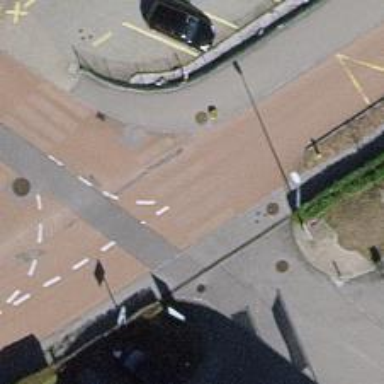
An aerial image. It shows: Uncontrolled zebra crossing on the road.